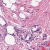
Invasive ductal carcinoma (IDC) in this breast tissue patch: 0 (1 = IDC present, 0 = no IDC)